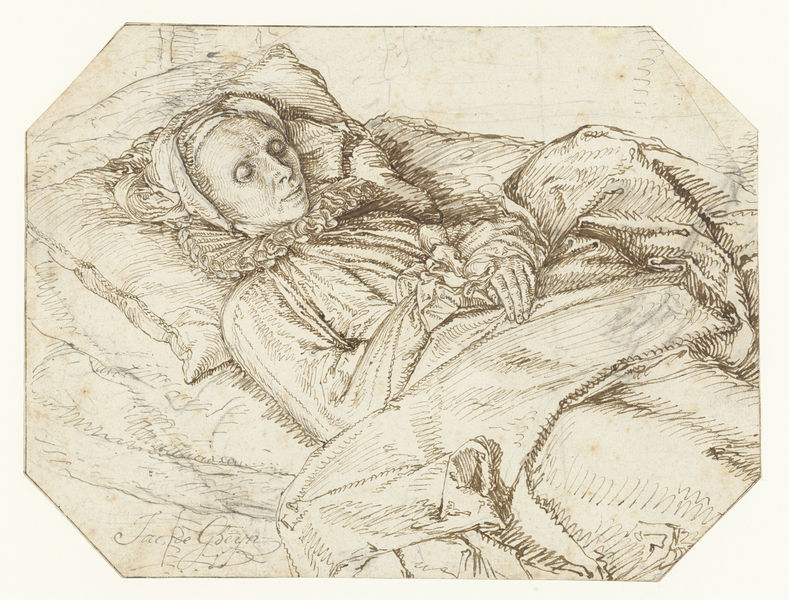
Titel: Vrouw op haar sterfbed
Künstler: Jacob de (II) Gheyn
Standort: Amsterdam
Institution: Rijksmuseum
Schlagwörter: nez, yeux, femme, mort, repos, visage, drap, cercueil, lit de mort, morte, oreiller